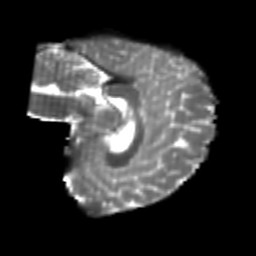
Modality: T2w
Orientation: sagittal
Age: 23
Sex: female
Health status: healthy
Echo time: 0.074 s